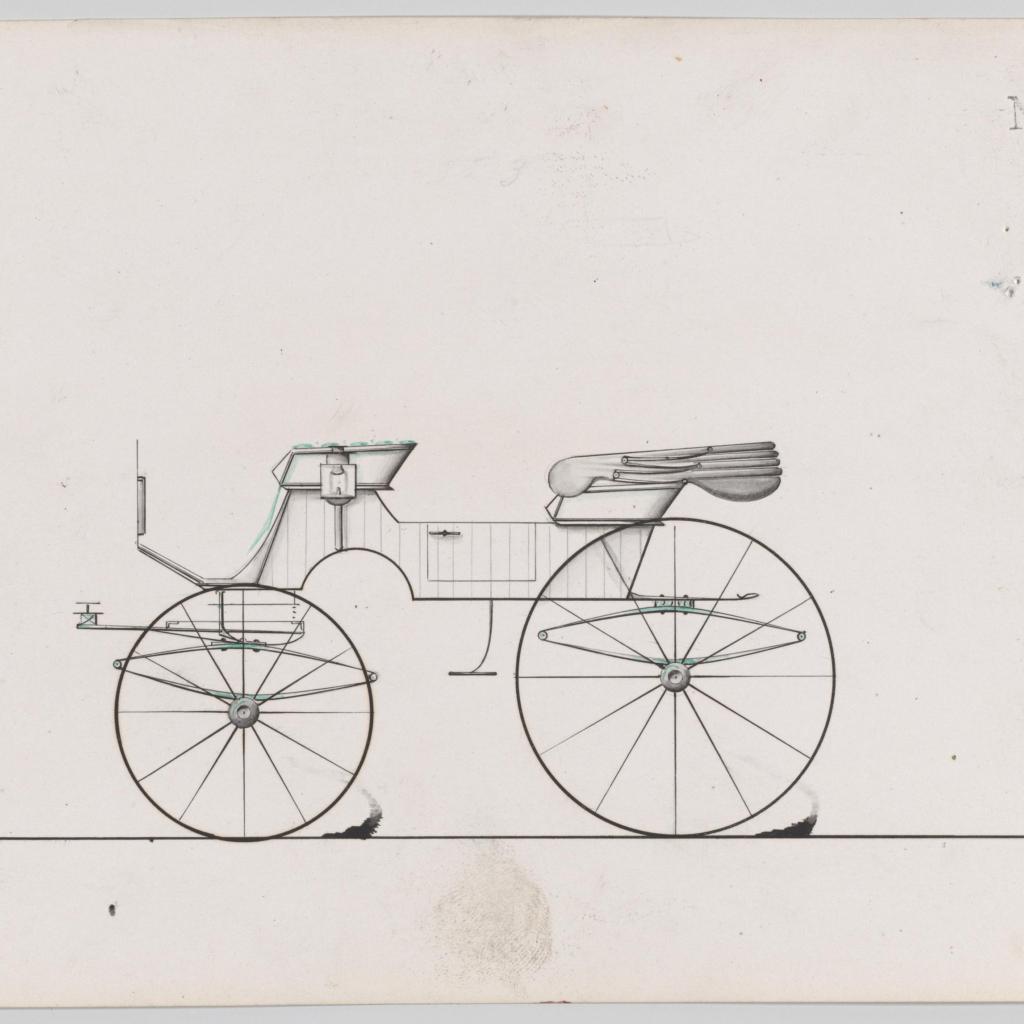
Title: Design for 2 seat Phaeton, no. 3033a
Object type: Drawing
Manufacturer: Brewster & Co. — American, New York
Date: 1874
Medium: Graphite, pen and black ink, watercolor and gouache
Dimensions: sheet: 9 1/4 x 6 3/16 in. (23.5 x 15.7 cm)
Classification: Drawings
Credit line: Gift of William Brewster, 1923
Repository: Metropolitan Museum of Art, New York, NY